Question: I have created the following website (<URL> and have encountered the following issue.
[Steps to reproduce]
1. First the user navigates to Packages where they will see "STANDARD", "PROFESSIONAL" AND "ULTIMATE"
2. Resize the browser window to that of a small device (must be below 768px)
3. Click the downward facing chevron in the black package box to show the details
4. Click the downward facing chevron in the black packages box to hide the details
5. ENSURE the package details are hidden after 2 clicks on the chevron at a small browser width and resize the browser window to full screen
Essentially the user has clicked the chevron icon '.price-plan-arrow' which only appears on devices with a resolution of less than 768px. When the chevron is clicked jQuery has then set the '<div id="plan-1">' to be in a hidden state.
'''
$( "#arrow-1" ).click(function() {
$( "#plan-1" ).slideToggle( "slow" );
});
$( "#arrow-2" ).click(function() {
$( "#plan-2" ).slideToggle( "slow" );
});
$( "#arrow-3" ).click(function() {
$( "#plan-3" ).slideToggle( "slow" );
});
});
'''
When the broswer window is enlarged the chevron is no longer present (as it only displays on devices below 768px width) and '<div id="plan-1">' is still set to hidden. Meaning the user has no way to make the content appear again without resizing the browser.
Is there anyway to resolve this, for example a dynamic script/media query that says "If the browser window is 769px then ensure that the display property of '.plan' is set to 'display:block;'?
It seems jQuery is currently overwriting this essential rule in my stylesheet:
'''
@media (min-width:769px) {
.plan {
display: block;
}
'''
[Resulting issue]

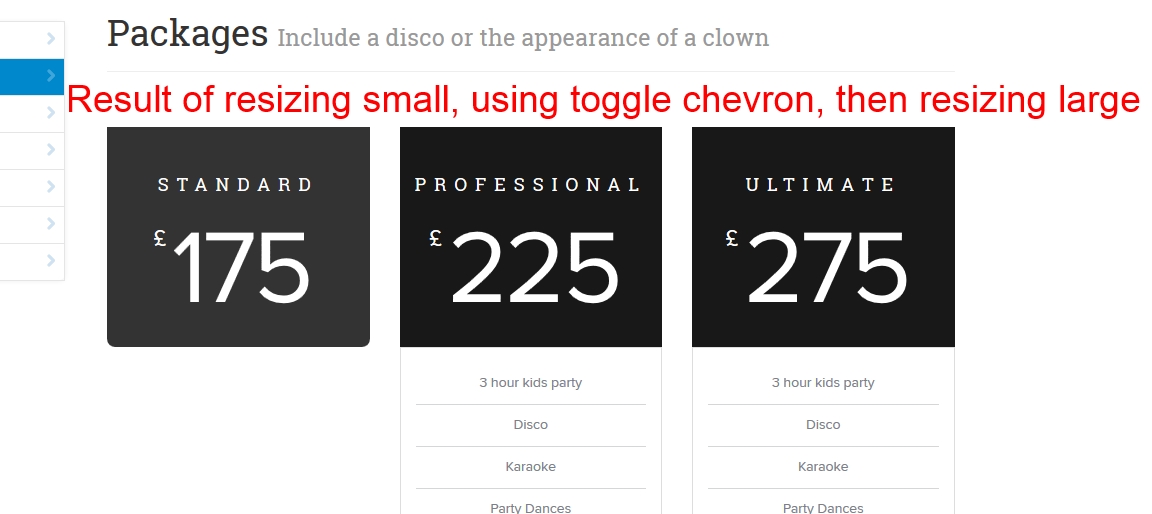
Answer: Try this first to see if 'important' is enough to maintain it
'''
@media (min-width:769px) {
.plan {
display: block !important;
}
'''
Otherwise you'll have to force it with JS
'''
$(window).on('resize', function(){
if ($(this).width() >= 769) $('.plan').css({display: 'block'}); // or .show();
});
'''